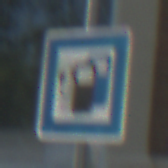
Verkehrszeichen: LadestationFuerElektrofahrzeuge
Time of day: Midday
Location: Outdoor (Suburban)
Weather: Clear
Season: NotSpecified
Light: Natural